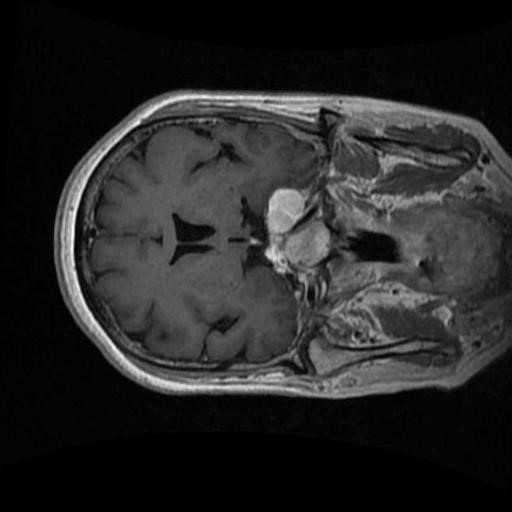
Label: brain_menin